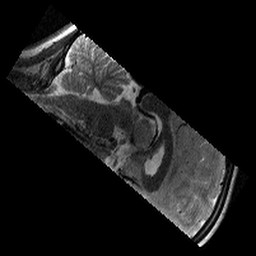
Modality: T2w
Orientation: sagittal
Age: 9
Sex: female
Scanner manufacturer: siemens
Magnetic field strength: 3 T
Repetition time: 9.23 s
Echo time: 0.067 s